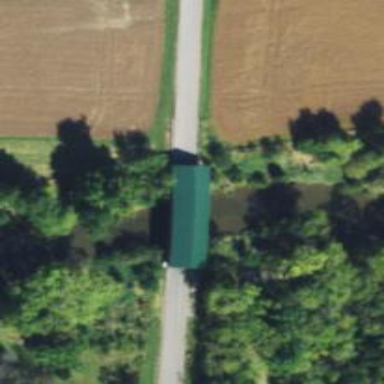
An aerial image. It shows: Covered bridge over unclassified road.